Question: How do I go about adding the up/down arrows to the column headers that indicate sorted ascending/descending?

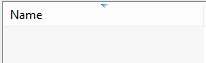
Answer: See <URL>, there is a 'HDI_ORDER' flag and an 'iOrder' field.
To get the 'HWND' of the Header Control itself, use <URL>.